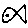
Label: fish